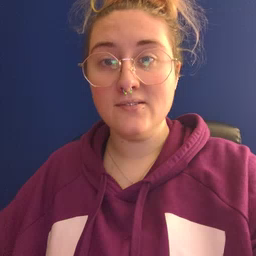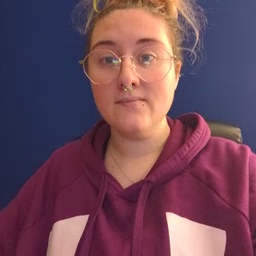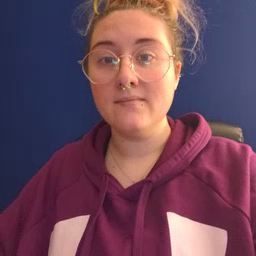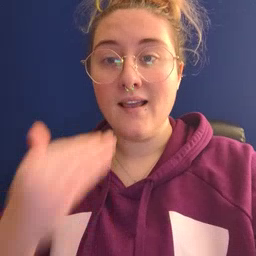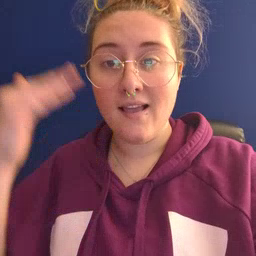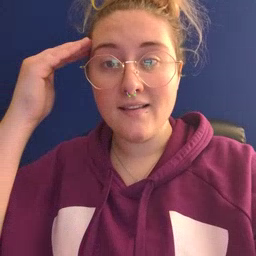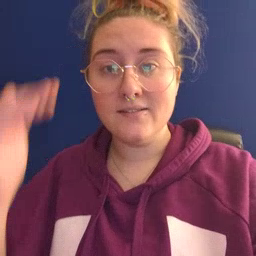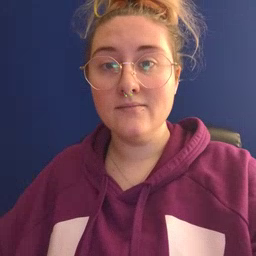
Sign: head